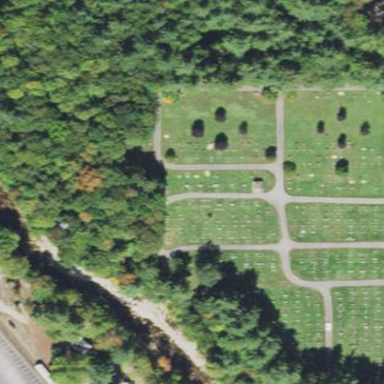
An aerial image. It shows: Cemetery.